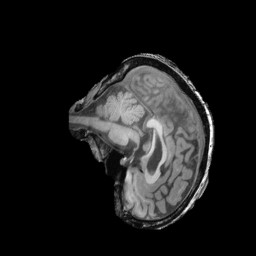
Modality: T1w
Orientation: sagittal
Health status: ill
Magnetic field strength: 3 T